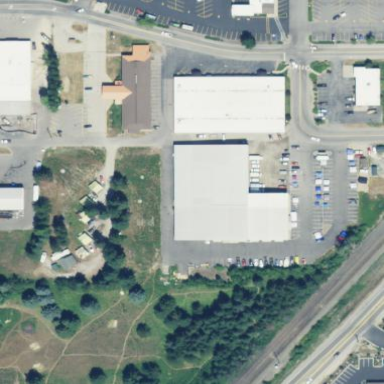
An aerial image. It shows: Community centre building.